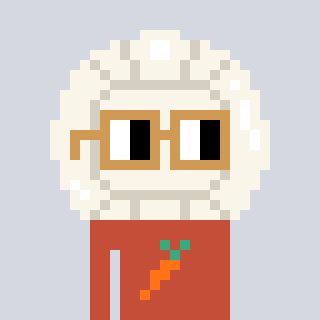
a pixel art character with square brown glasses, a volleyball-shaped head and a rust-colored body on a cool background